Question: I tried to save all captured packets by selecting [File>export objects>HTML]
But in the version[1.8.5] which I am using , it is disabled(greyed out).
I want to enable it.
Any help would be appreciated.

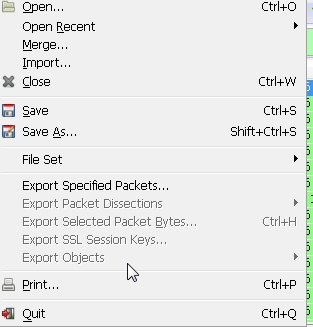
Answer: > I tried to save all captured packets by selecting [File>export objects>HTML]
Nothing under "Export Objects" "saves all captured packets"; what they do is export an object being transferred in a particular sequence of packets. I.e., they do not save the raw packets, they save the actual file/image/whatever that was being transferred in a particular sequence of packets.
This means that you have to select a packet that's part of a sequence that transfers an object in order for File -> Export Objects not to be disabled.
If you want to save the raw packets to a new file, in 1.8.x and later you want either:
- - -